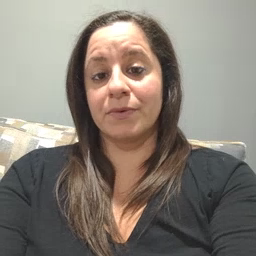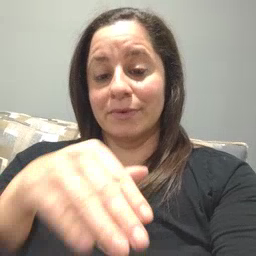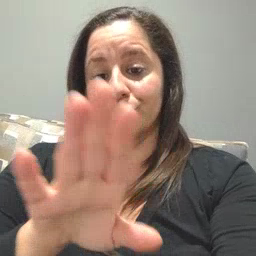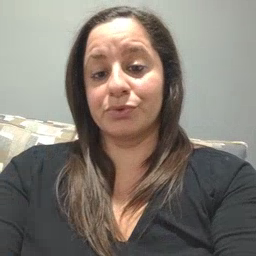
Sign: into